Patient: sex F, age 35
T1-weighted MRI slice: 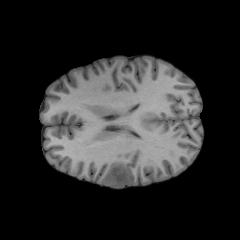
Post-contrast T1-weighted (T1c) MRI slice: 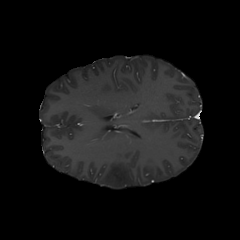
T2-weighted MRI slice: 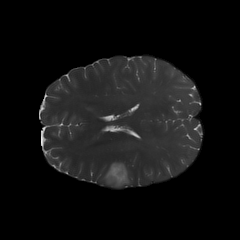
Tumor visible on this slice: yes
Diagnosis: Oligodendroglioma, IDH-mutant, 1p/19q-codeleted
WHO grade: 2